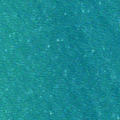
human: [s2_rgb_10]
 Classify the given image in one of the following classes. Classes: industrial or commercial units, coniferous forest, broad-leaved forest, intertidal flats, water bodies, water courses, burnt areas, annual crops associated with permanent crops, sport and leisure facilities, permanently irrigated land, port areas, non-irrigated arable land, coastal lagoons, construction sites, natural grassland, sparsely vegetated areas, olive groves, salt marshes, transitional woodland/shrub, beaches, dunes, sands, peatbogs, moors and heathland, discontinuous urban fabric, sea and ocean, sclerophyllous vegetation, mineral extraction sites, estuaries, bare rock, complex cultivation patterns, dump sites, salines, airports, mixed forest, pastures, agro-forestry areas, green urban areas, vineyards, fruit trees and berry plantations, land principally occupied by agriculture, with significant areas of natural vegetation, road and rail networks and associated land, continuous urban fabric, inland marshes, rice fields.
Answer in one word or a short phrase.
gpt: sea and ocean